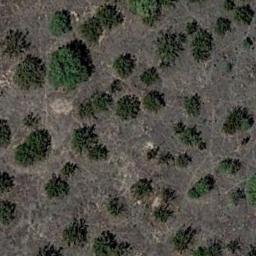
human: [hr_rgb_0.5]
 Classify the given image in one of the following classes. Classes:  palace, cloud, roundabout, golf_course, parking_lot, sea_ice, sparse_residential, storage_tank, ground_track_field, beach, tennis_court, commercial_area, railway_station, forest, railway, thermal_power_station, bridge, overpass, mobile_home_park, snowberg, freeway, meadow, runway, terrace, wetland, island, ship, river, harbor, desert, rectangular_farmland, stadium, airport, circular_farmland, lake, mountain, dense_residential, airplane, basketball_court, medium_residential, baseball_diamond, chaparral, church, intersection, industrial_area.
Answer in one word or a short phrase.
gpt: chaparral